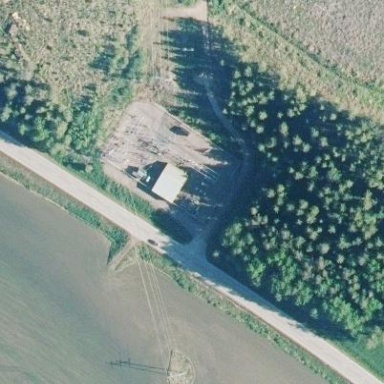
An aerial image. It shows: Distribution level power substation.